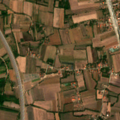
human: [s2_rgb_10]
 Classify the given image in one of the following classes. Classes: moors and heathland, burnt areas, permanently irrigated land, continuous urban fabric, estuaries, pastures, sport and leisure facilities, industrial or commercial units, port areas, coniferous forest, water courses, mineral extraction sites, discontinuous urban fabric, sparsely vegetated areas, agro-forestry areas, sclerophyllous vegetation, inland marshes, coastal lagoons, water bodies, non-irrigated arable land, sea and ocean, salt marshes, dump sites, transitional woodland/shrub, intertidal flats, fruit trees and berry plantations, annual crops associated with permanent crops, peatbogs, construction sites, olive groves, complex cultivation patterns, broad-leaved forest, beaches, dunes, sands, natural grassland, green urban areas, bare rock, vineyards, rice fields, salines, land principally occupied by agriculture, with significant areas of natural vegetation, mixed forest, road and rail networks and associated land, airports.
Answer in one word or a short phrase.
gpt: discontinuous urban fabric, complex cultivation patterns, land principally occupied by agriculture, with significant areas of natural vegetation